Interaction volume radius: 5 \u00c5
Interaction volume height: 35 \u00c5
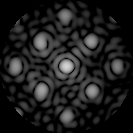
Disorder parameter: 0.2194